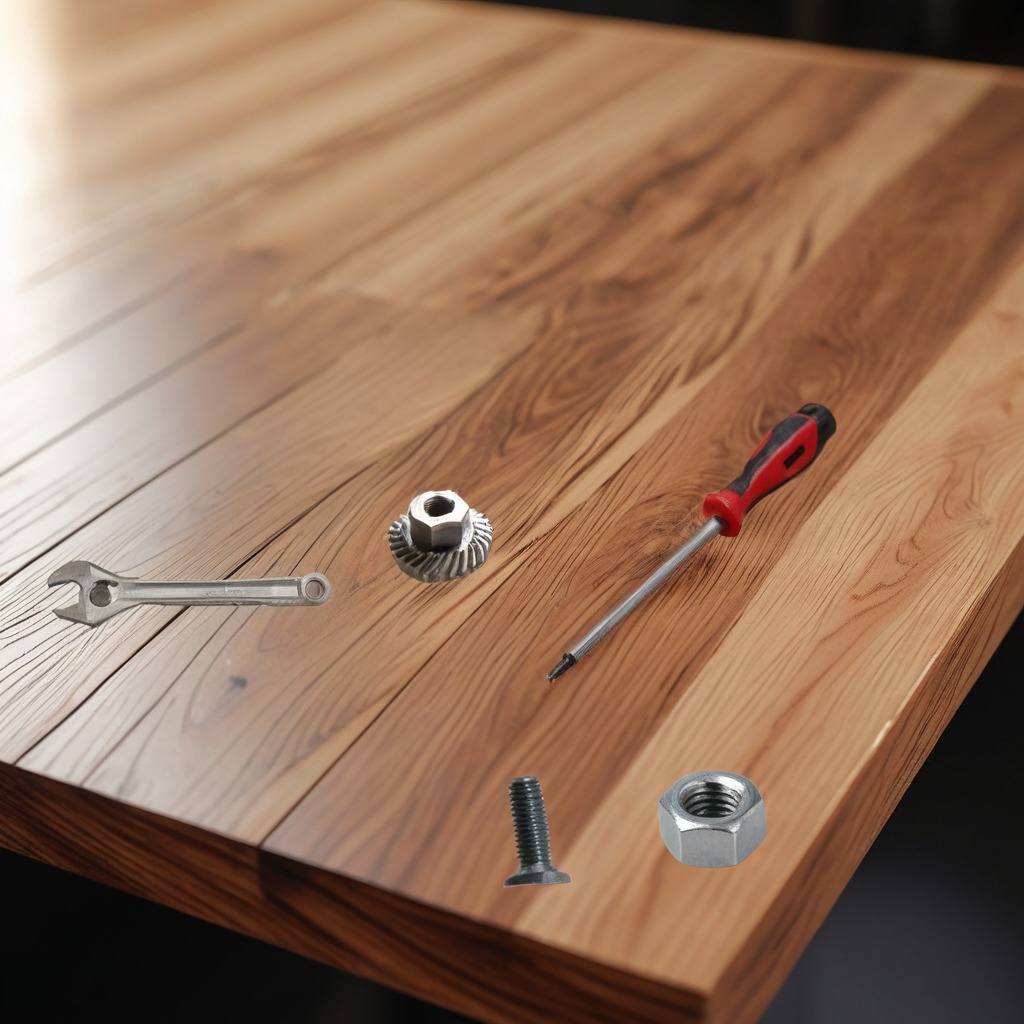
A gear with teeth, a screwdriver, a nut, and a wrench are lying on the wooden table.